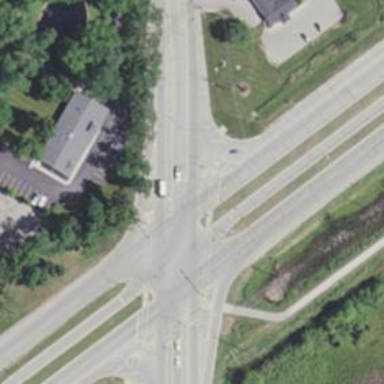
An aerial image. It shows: Intersection on secondary road.